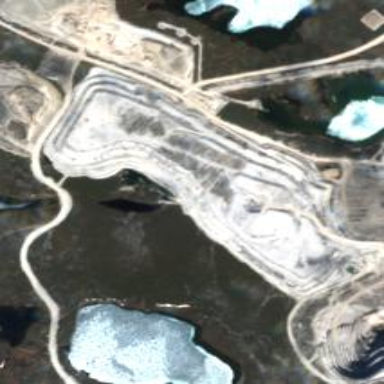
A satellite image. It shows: Quarry area.